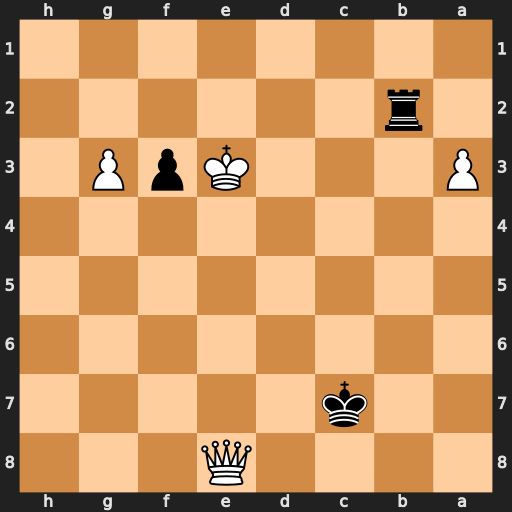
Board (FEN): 4Q3/2k5/8/8/8/P3KpP1/1r6/8
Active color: b
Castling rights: -
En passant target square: -
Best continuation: Re2+ Kxf3 Rxe8